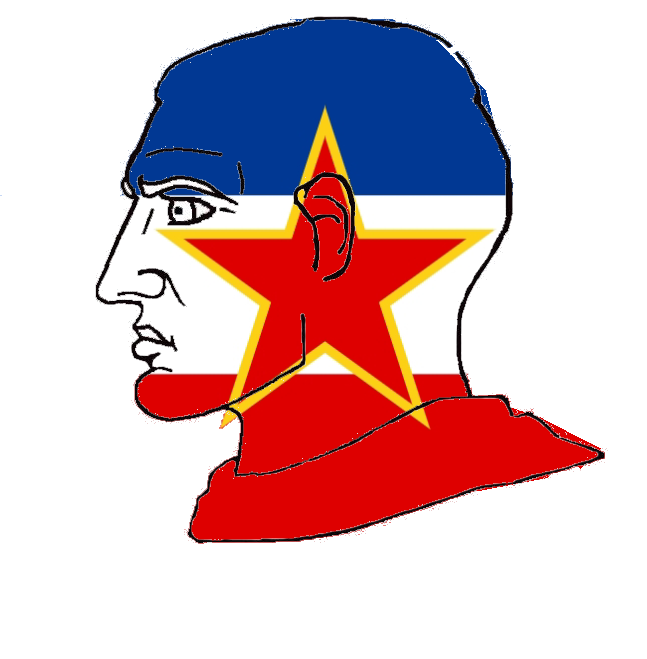
Label: 4_Yes_Chad